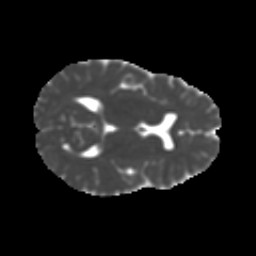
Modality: MD
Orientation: axial
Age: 11
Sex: male
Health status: ill
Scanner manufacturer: ge
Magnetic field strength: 3 T
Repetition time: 6.752 s
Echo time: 0.079 s